Question: I'm trying to line up a TextBox and a ComboBox inside of a StackPanel, but the ComboBox seems to have some extra space at the top of it that I can't get rid of.
How can I get these two controls to align with each other properly?

'''
<StackPanel Orientation="Horizontal">
<TextBox IsTextPredictionEnabled="False" Margin="0,0,0,0" BorderBrush="Gray"
Text="{Binding ZoneName, Mode=TwoWay, UpdateSourceTrigger=PropertyChanged}"
PlaceholderText="YourCompany"/>
<ComboBox VerticalAlignment="Stretch" BorderBrush="Gray" Padding="0,0,0,0" Margin="0,0,0,0"
ItemsSource="{Binding Path=DomainChoices}"
SelectedValue="{Binding Path=SelectedDomainChoice, Mode=TwoWay}"
SelectedValuePath="{Binding id}"
DisplayMemberPath="{Binding text}"
Foreground="Black" Width="200">
<ComboBox.ItemTemplate>
<DataTemplate>
<TextBlock Text="{Binding text}"/>
</DataTemplate>
</ComboBox.ItemTemplate>
</ComboBox>
</StackPanel>
'''
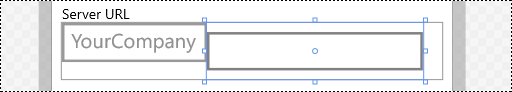
Answer: When you take a look at style then you will find that '<Border x:Name="ShortListOuterBorder" ....' has a with value of 'Margin="{ThemeResource PhoneTouchTargetOverhang}"'. This resource is defined in the style above:
'''
<Thickness x:Key="PhoneTouchTargetOverhang">0,9.5</Thickness>
'''
You can easily define your own style in which you can change the above value, or change margin of the . You can also try to set the margin of your to '0,-9.5,0,0' without applying the style.